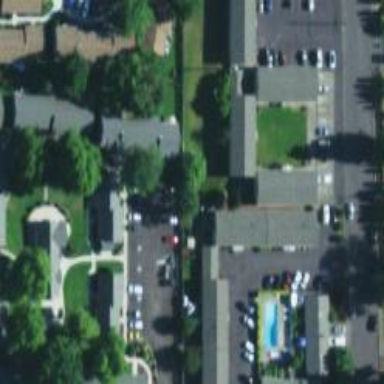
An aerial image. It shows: Residential area with apartments.